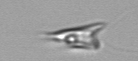
Label: Chrysochromulina_lanceolata